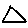
Label: triangle